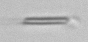
Label: fiber